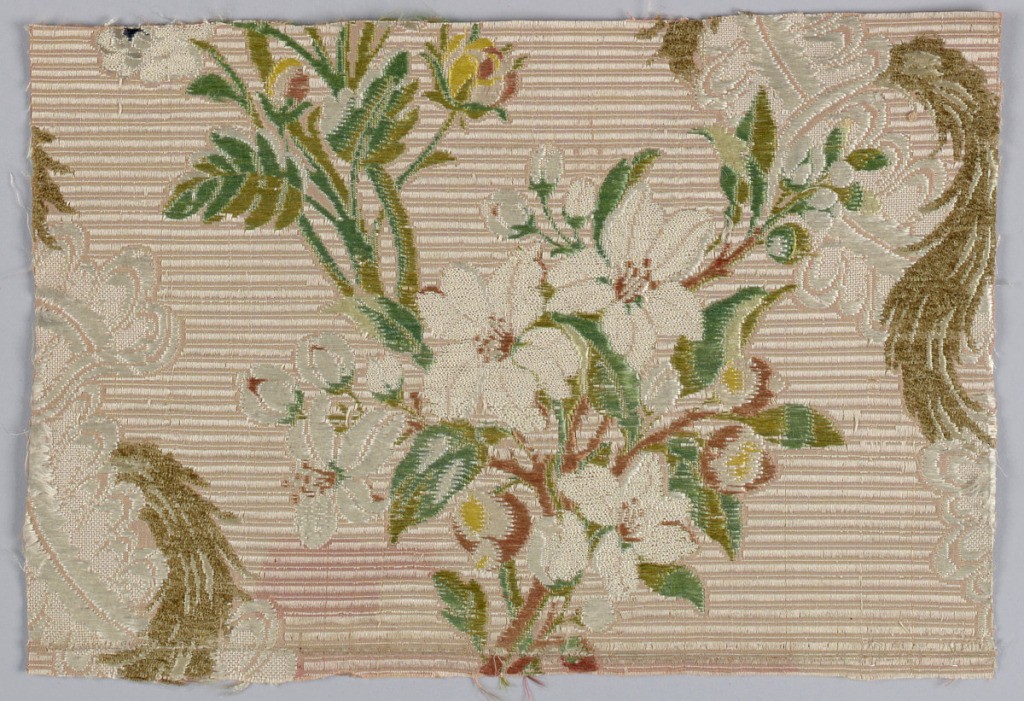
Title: Fragment
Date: mid-18th century
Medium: silk Technique: plain compound weave with supplementary weft patterning (brocaded)
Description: Rose-colored ground with wide horizontal ribbing formed by extra silk warp. Incomplete design of lace serpentines with floral bouquets and ermine. Pattern uses chenille, floss, and boucle yarns.